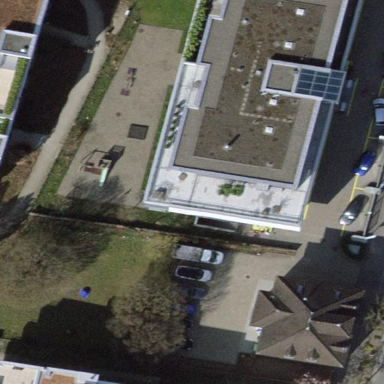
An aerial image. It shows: Building with apartments and flat roof.